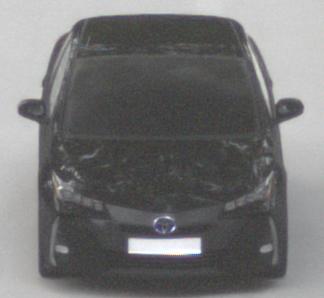
Make: Toyota
Model: Prius 1.8 Plug-In Hybrid
Detailed model: Prius (XW5) Plug-In
Model produced from: 2019/07
Model produced until: 2020/07
Doors: 5
Color: black
Road condition: dry road
Daytime: morning or afternoon
Contrast: low contrast